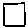
Label: square